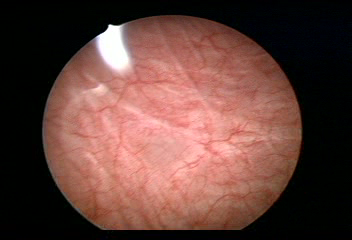
Modality: WLC
Class: Normal mucosa
Bladder cancer association: No